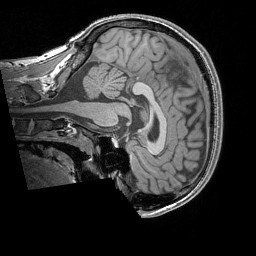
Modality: T1w
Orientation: sagittal
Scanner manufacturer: siemens
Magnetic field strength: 3 T
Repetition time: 1.83 s
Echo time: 0.00303 s